RGB frame:
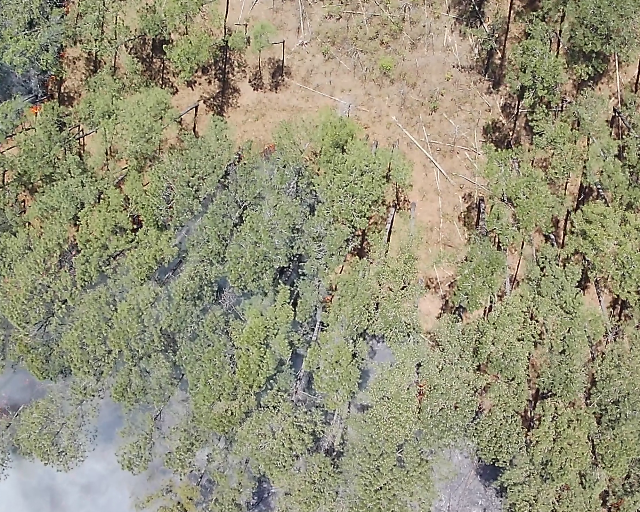
Thermal frame:
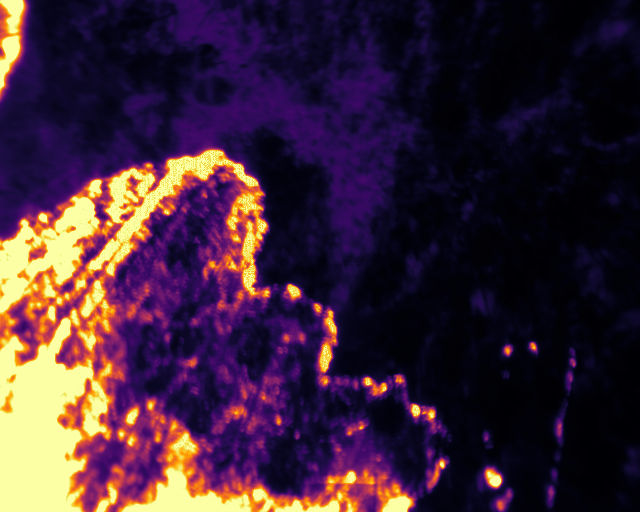
Captured: 2026-02-27 02:36:23
Pixels at or above 80 °C: 69125 (fraction of frame: 0.211)